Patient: sex M, age 31
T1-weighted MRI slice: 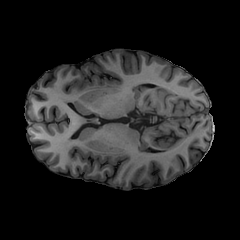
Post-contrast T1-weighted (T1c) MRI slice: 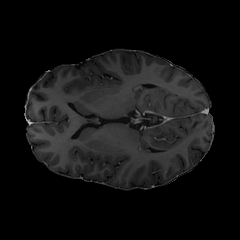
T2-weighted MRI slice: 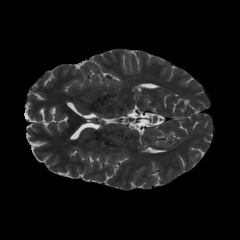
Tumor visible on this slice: yes
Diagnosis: Astrocytoma, IDH-mutant
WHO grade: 2